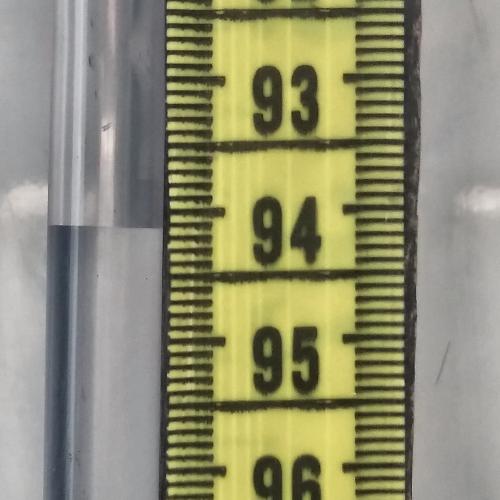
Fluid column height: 94.1 cm